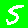
Digit: 5